Question: in the beta's of Visual Studio 2013 there used to be dropdown menus at the top of the javascript editor which worked similarly to that in c# and vb editing.
Were these pulled from the RTM or final release or is it available with a certain version or setting change.

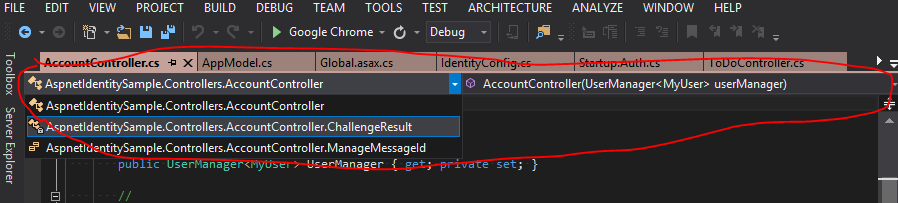
Answer: This <URL> for reliability reasons.